Question: Lets take a
'''
val m = "Scala is fun"
'''
'IntelliJ' helps figure out a lot of things that can be done with this

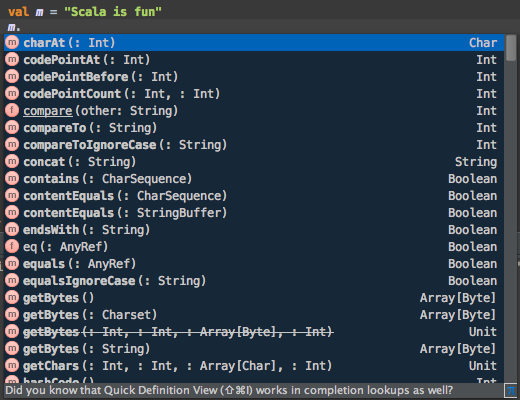
Answer: In IDEA's autocompletion, bold entries are methods defined on the type of the object itself, while underlined functions are added by implicit conversions and pimp-my-library (for explanation, see for instance <URL>.
However, for the special case of types which are defined in Java (like 'String', the type of 'm'), you happen to be right on the Java-vs-Scala distinction: there bold methods are real methods, which must be defined within the type of 'm' (here 'String') and thus in Java. While pimp-my-library is a Scala pattern, so typically underlined functions will be written in Scala (this is just a rule of thumb, but I've never yet seen an exception).
Non-bold functions are simply inherited.
For the amount of documentation, as a rule of thumb the Java standard library has quite comprehensive documentation (it's supposed to be a specification for the method) while Scala varies typically between less and much less documentation.
I've searched for how to change the fonts used for this highlighting in IntelliJ 11, but I've not found much - you can change fonts used to highlight the code, but I suspect that doesn't make a difference here.